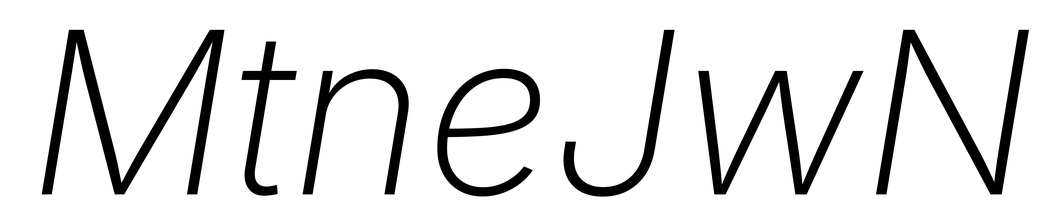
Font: Inter-Italic_ExtraLight_Italic